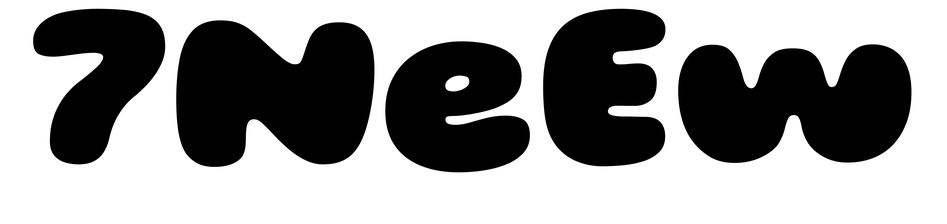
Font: Gluten_Black